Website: home-depot
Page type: billing-address
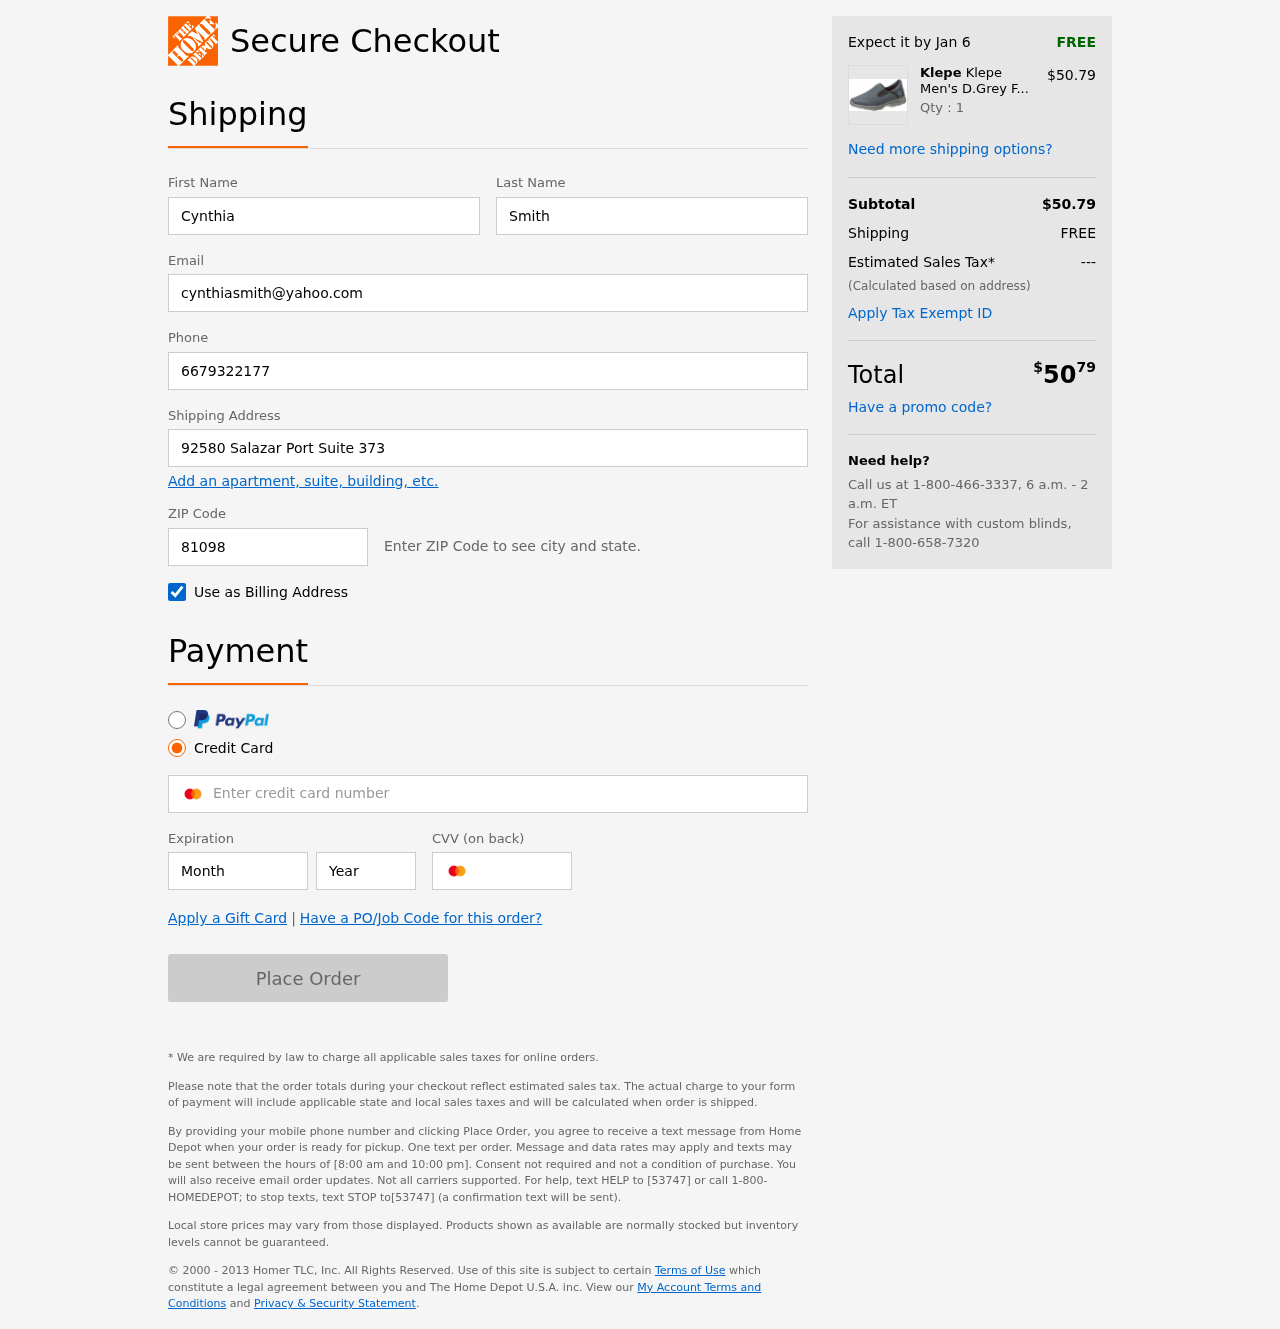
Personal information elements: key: PII_FIRSTNAME
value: Cynthia
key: PII_LASTNAME
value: Smith
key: PII_EMAIL
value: cynthiasmith@yahoo.com
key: PII_PHONE
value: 6679322177
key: PII_STREET
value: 92580 Salazar Port Suite 373
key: PII_POSTCODE
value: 81098
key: PII_CARD_NUMBER
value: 2286 3921 1878 1626
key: PII_CARD_EXPIRY_MONTH
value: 02
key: PII_CARD_CVV
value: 698
Product elements: key: PRODUCT1_BRAND
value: Klepe
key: PRODUCT1_NAME
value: Klepe Men's D.Grey Flyknit with Memory Foam Running Shoes-10 UK (44 EU) (11 US) (CS1-044/GRY)
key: PRODUCT1_PRICE
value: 50.79
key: PRODUCT1_QUANTITY
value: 1
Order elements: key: ORDER_DELIVERY_DATE
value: Jan 6
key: ORDER_SUBTOTAL
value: $50.79
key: ORDER_SHIPPING_COST
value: FREE
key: ORDER_TAX
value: ---
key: ORDER_TOTAL2
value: $5079